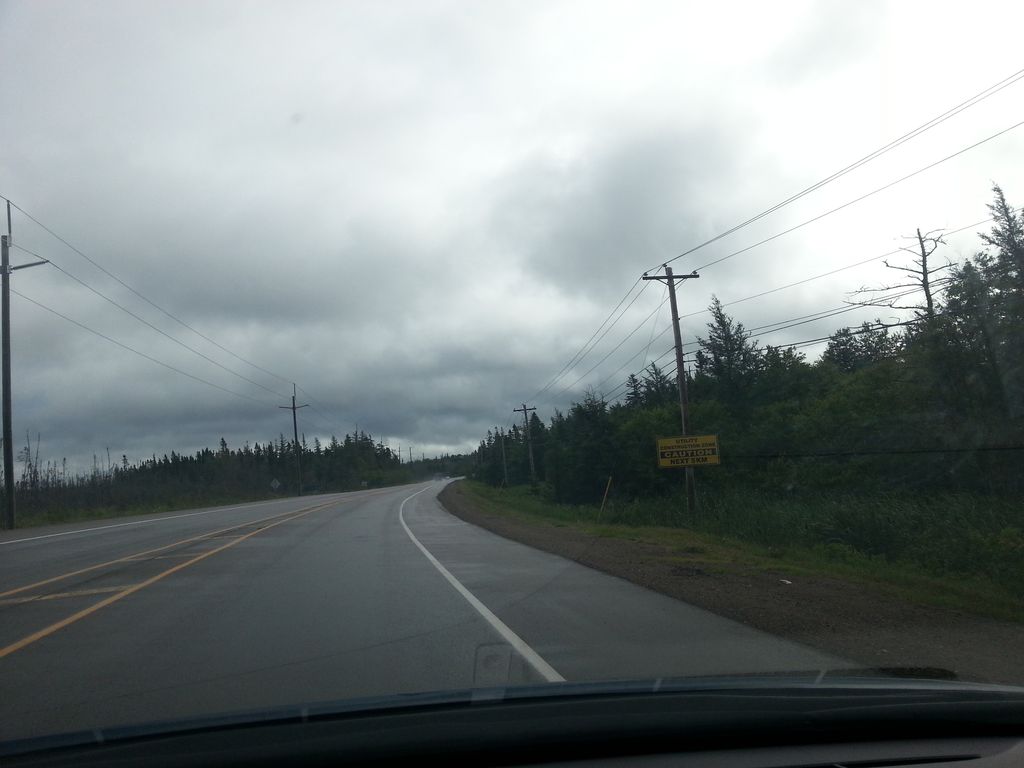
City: charlottetown